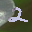
Label: 2